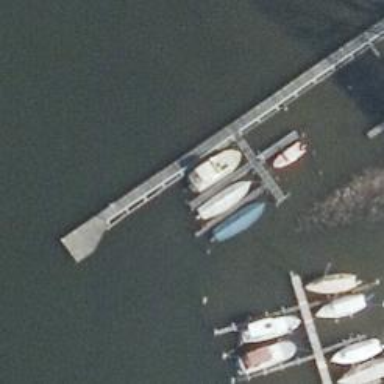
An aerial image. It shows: Man-made pier.